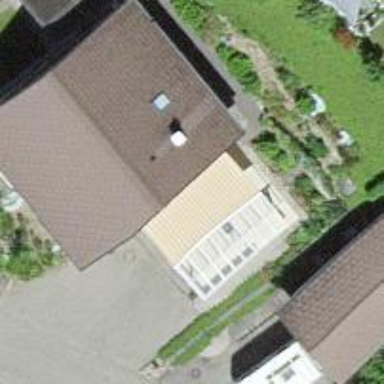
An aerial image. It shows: Residential building.